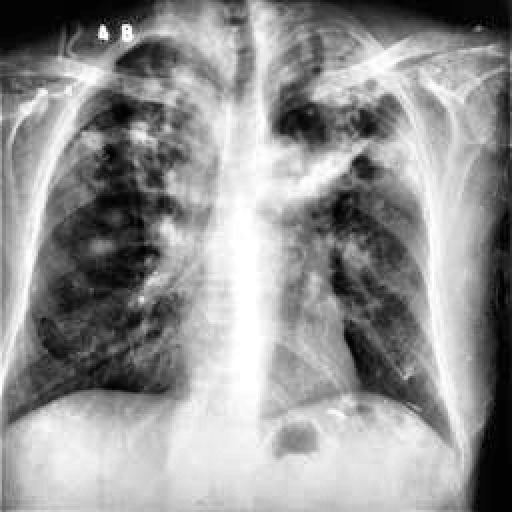
Finding: TUBERCULOSIS